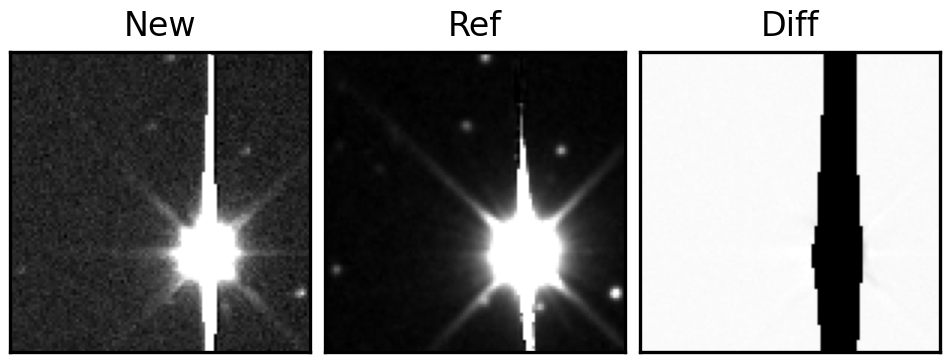
Label: bogus